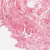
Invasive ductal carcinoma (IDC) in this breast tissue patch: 0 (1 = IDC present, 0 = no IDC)